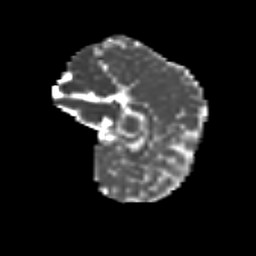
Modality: MD
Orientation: sagittal
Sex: male
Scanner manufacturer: siemens
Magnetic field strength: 3 T
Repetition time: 5 s
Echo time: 0.071 s